Question: I'm trying to delete a file which contains a space in its name. I'm using a Mac, and escaping the space character. However it stills throws an error.
Here's a screenshot,

How do I fix this?
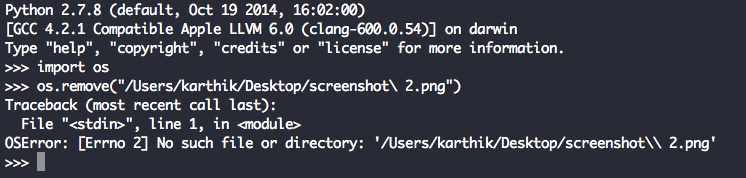
Answer: there is no need to escape the space character.